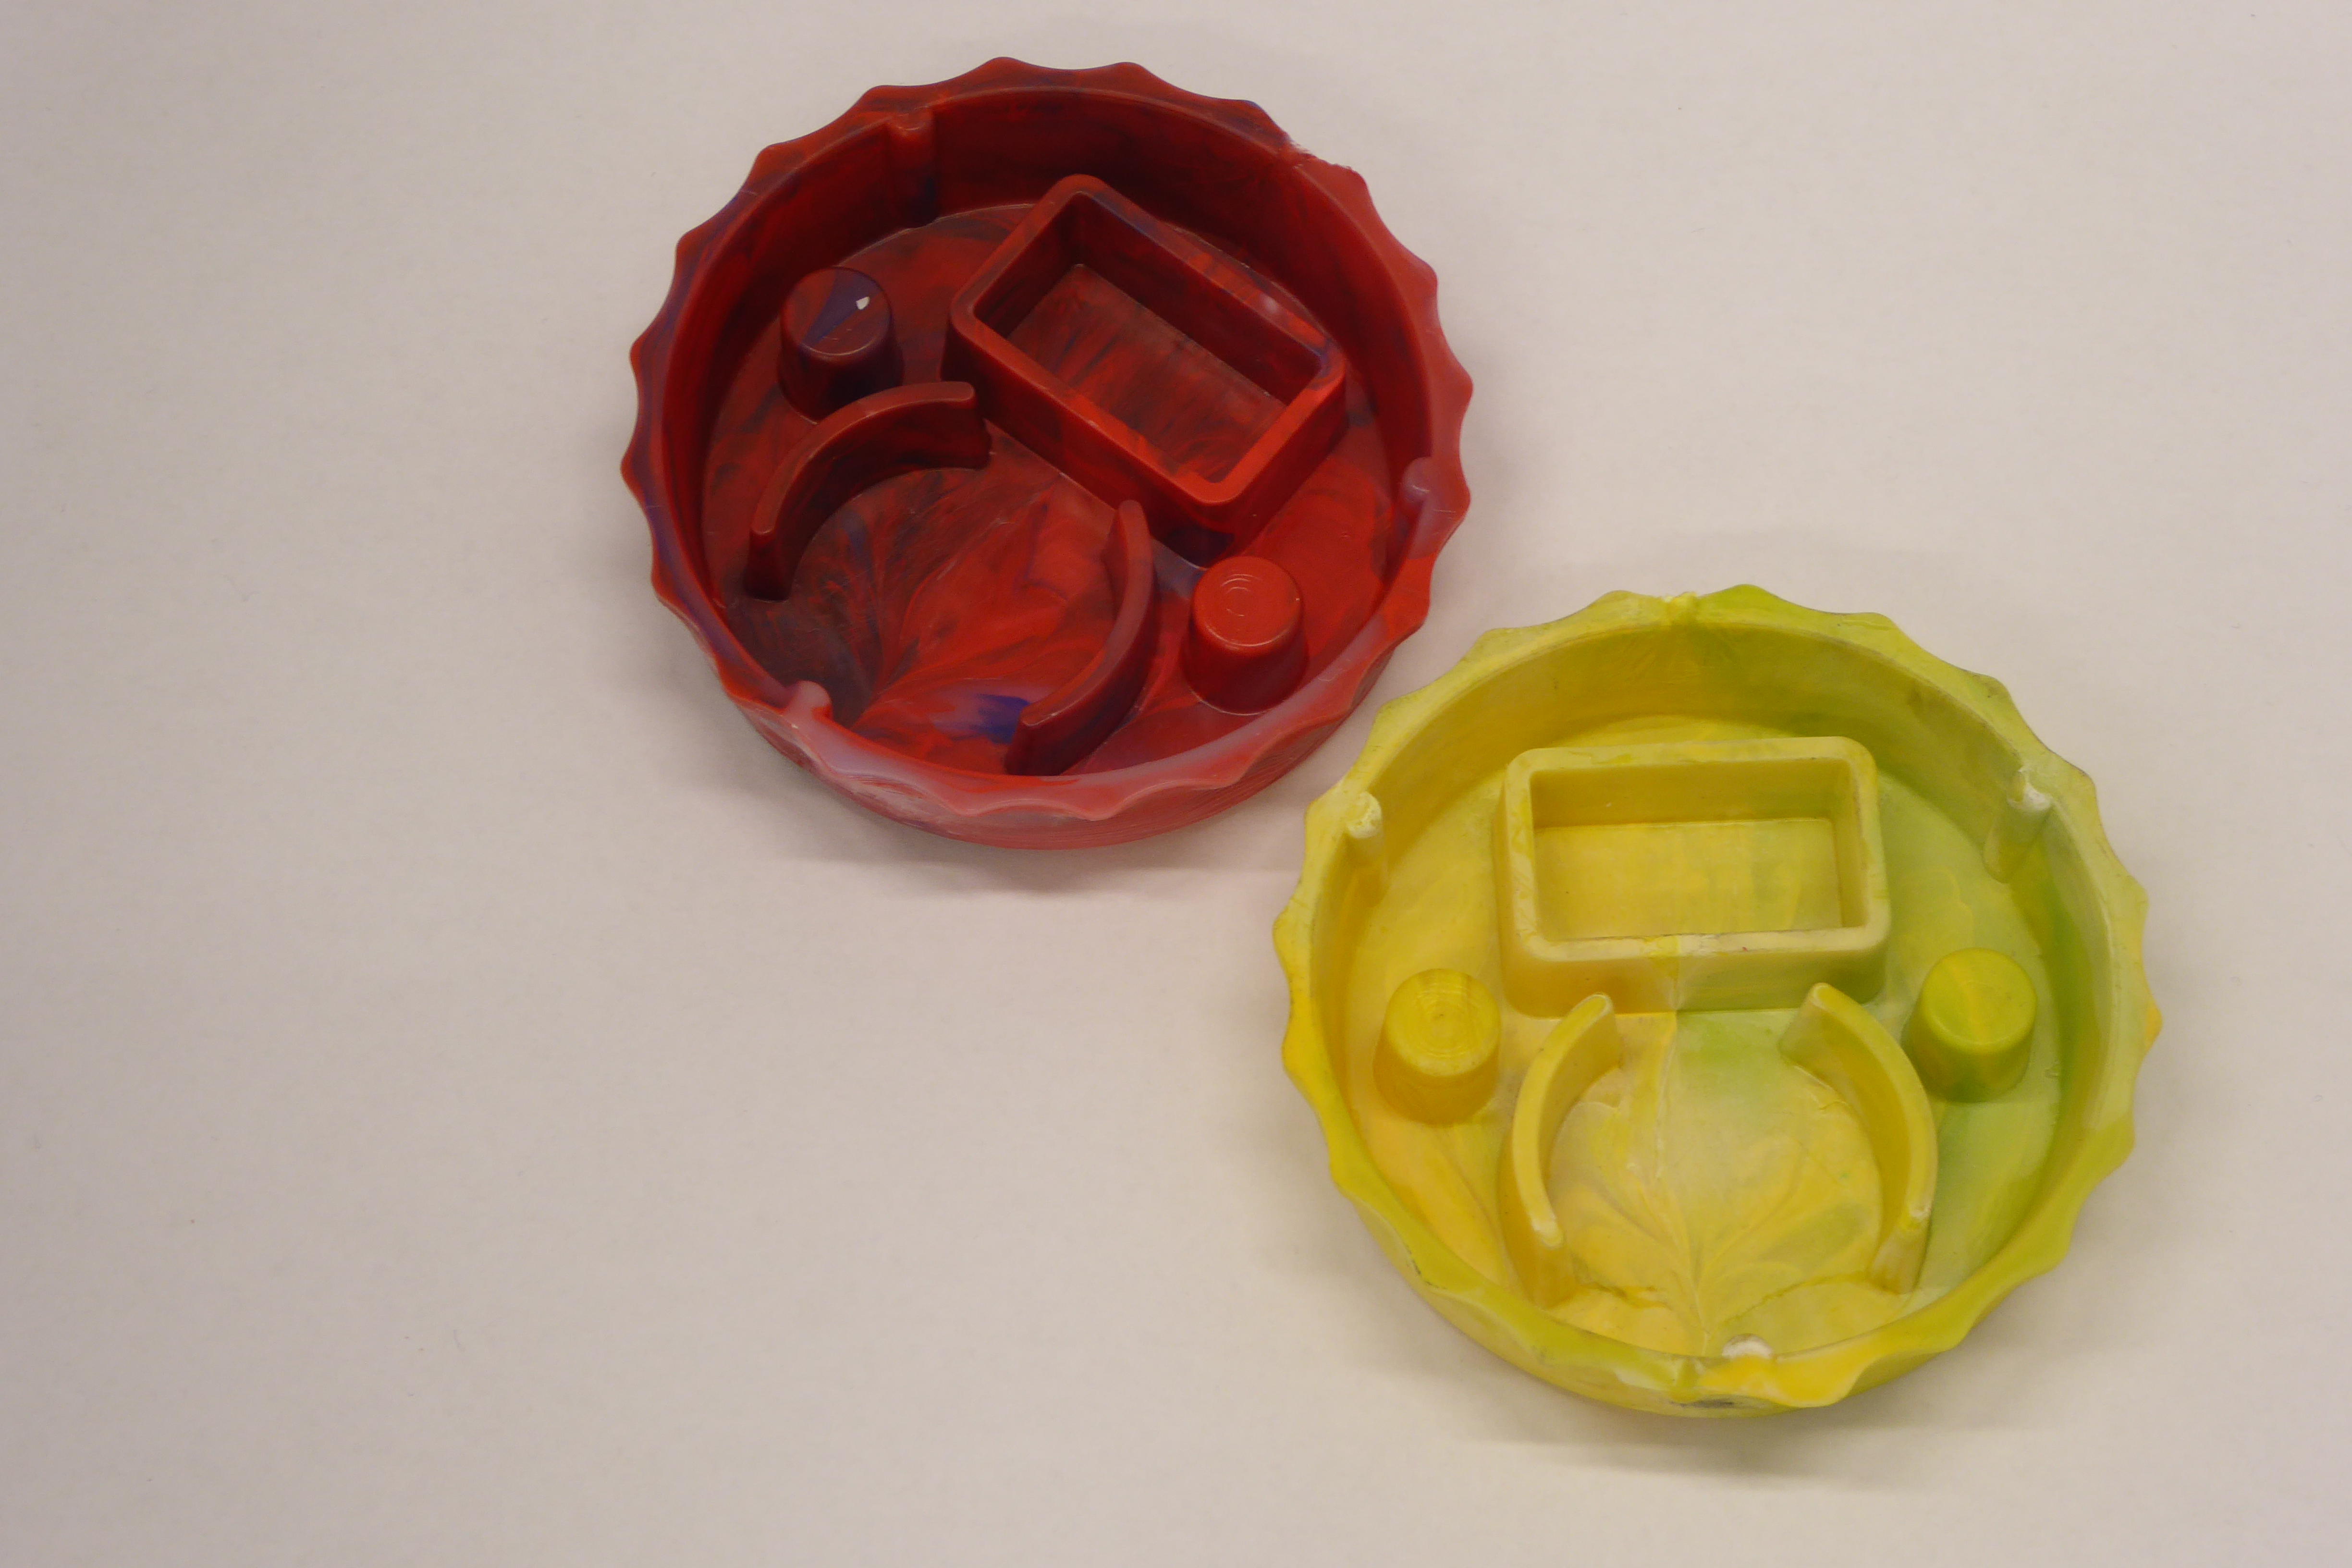
Label: Bottle Opener - Cover